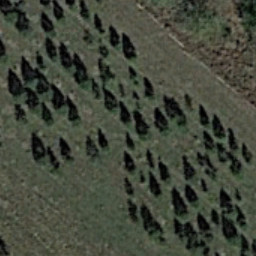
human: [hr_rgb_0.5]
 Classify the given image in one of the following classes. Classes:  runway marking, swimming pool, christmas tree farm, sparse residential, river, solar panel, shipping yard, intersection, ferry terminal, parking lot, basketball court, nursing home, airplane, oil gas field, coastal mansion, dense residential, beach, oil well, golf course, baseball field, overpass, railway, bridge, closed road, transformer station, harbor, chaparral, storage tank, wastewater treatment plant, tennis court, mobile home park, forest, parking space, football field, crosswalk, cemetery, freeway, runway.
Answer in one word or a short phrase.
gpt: christmas tree farm